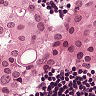
Metastatic tissue present: yes